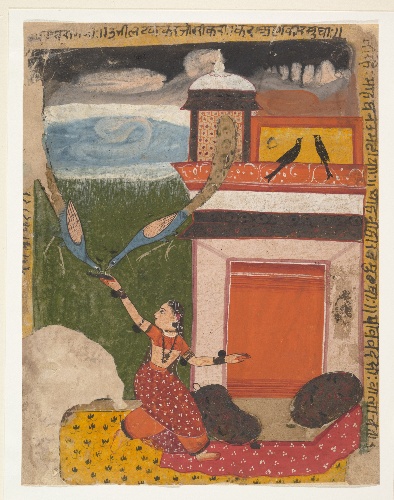
Date: ca. 1640–50
Object type: Folio
Classification: Paintings
Medium: Ink and opaque watercolor on paper
Culture: India (Rajasthan, Marwar)
Dimensions: 10 1/2 x 7 7/8 in. (26.7 x 20 cm)
Department: Asian Art
Credit line: Rogers Fund, 1955
Accession year: 1955
Repository: Metropolitan Museum of Art, New York, NY
Tags: Birds|Women|Peacocks